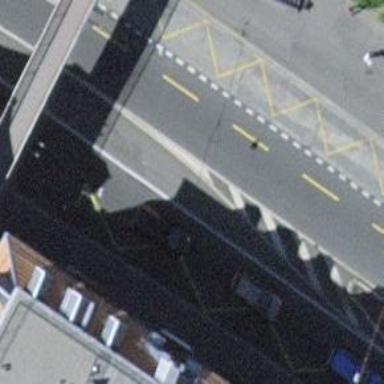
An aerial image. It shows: Trolleybus stop position for public transport.